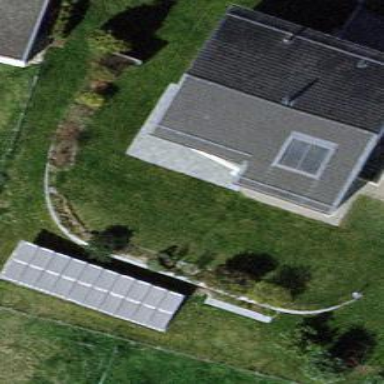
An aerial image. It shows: Simple house.